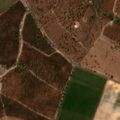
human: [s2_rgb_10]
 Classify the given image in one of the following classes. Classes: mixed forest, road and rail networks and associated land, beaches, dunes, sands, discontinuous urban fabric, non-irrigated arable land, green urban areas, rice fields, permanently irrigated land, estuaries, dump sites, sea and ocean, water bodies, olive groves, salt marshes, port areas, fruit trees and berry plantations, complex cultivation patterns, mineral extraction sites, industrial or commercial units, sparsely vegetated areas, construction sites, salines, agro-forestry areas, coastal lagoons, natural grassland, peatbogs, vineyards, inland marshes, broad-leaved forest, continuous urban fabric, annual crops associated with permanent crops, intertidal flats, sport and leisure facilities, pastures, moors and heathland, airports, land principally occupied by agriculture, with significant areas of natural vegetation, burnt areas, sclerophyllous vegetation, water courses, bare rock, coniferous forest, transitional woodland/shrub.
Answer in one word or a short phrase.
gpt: non-irrigated arable land, permanently irrigated land, agro-forestry areas, mixed forest